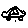
Label: car